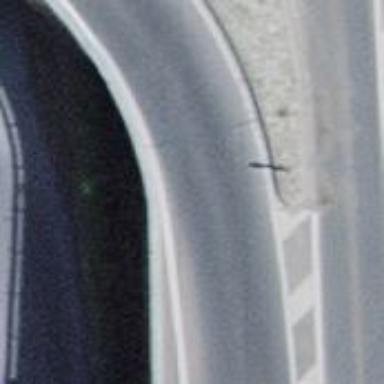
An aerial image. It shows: Primary highway on asphalt bridge.